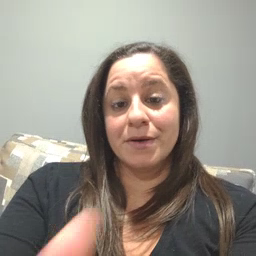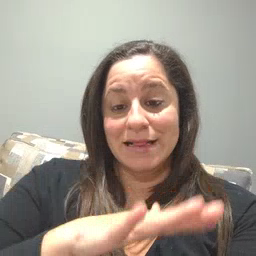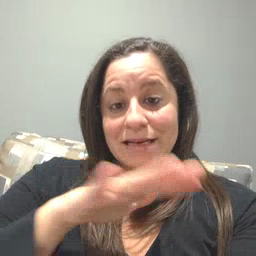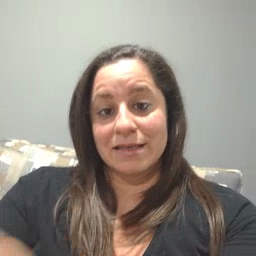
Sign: clean